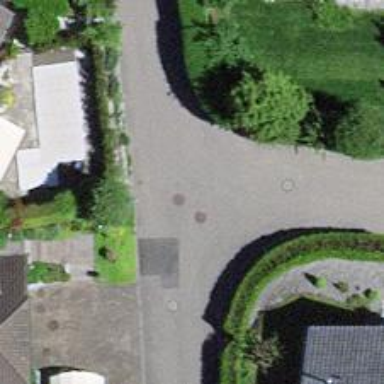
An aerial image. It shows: Residential road.